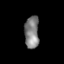
Tissue: lung
Cell type: Myeloid cells
Senescence score: 0.2353
Nuclear area (px): 453
Mean DAPI intensity: 129.629